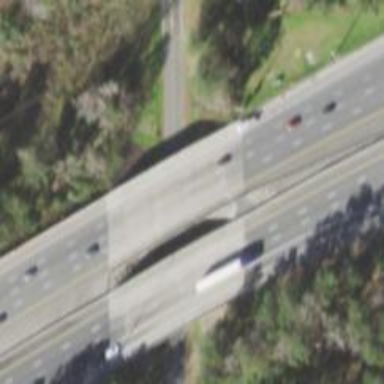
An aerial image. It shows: Bridge over motorway.